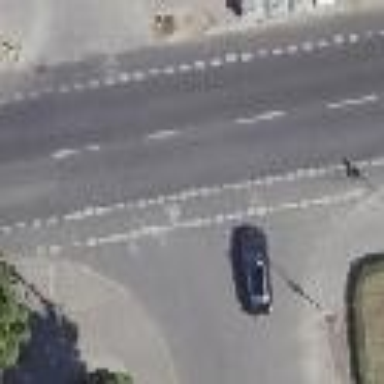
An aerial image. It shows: Junction on tertiary road.